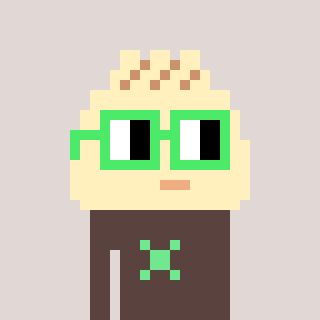
a pixel art character with square light green glasses, a porkbao-shaped head and a darkbrown-colored body on a warm background